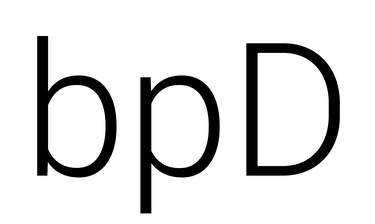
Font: Roboto_Light